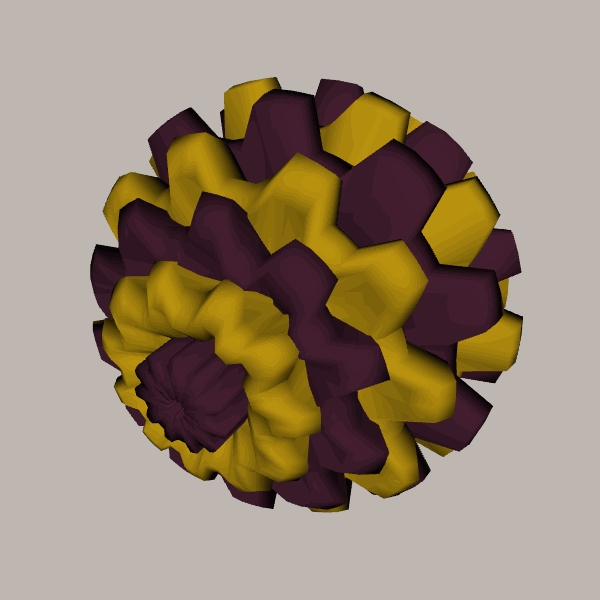
Background: light